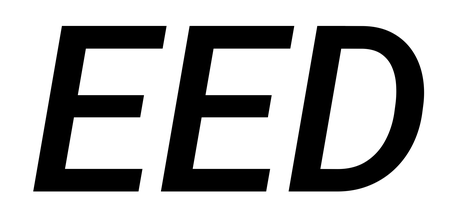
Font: Roboto-Italic_Medium_Italic